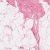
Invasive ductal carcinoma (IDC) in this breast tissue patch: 0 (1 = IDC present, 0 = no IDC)